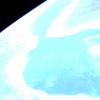
Label: sunburn